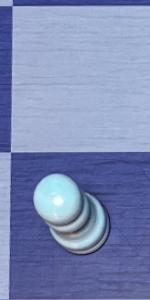
Label: Pawn_White